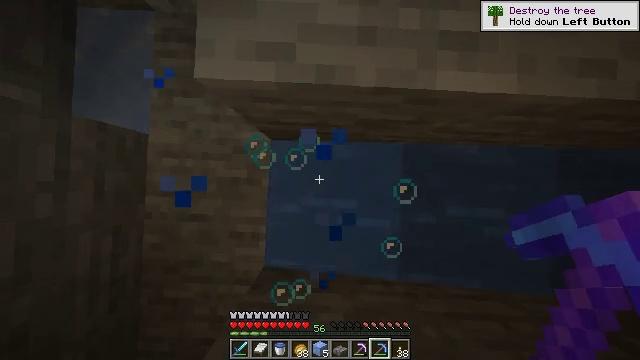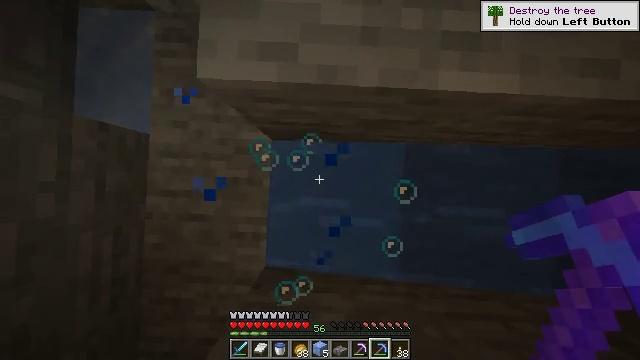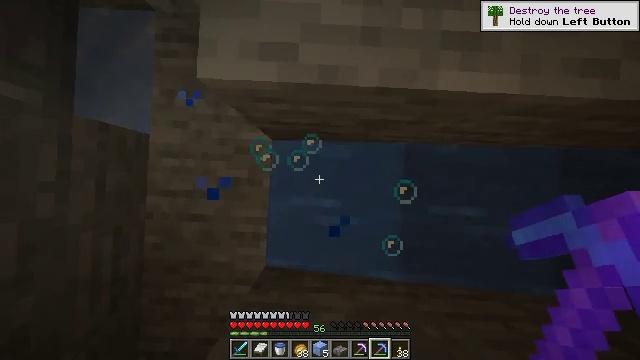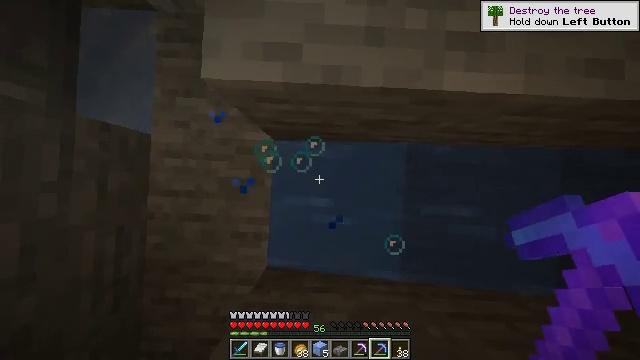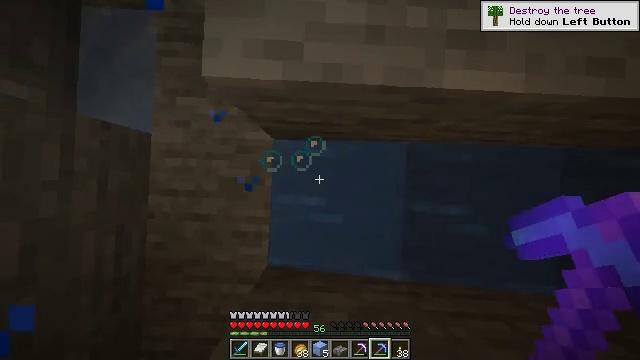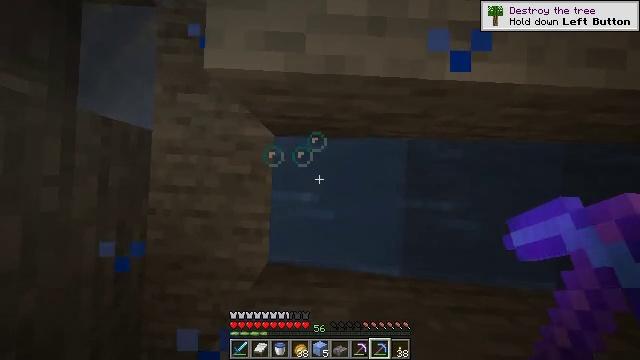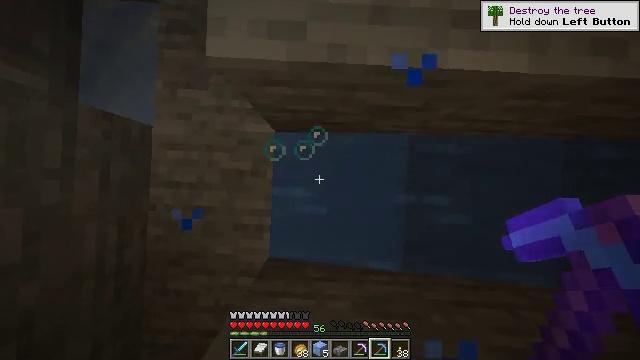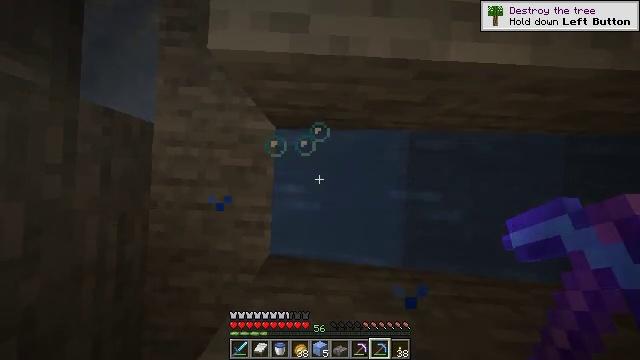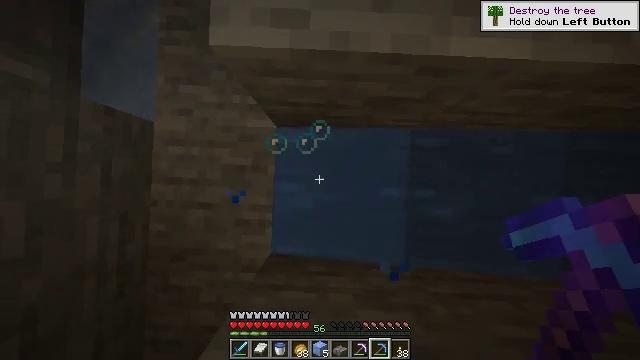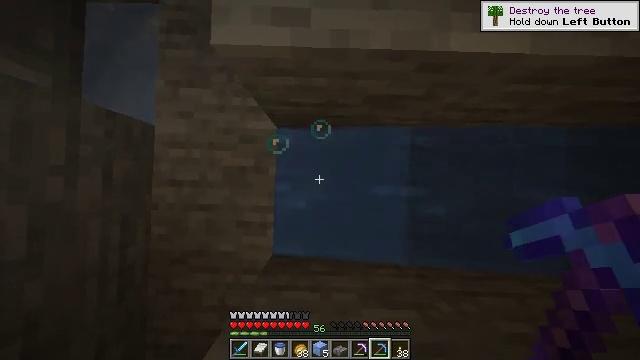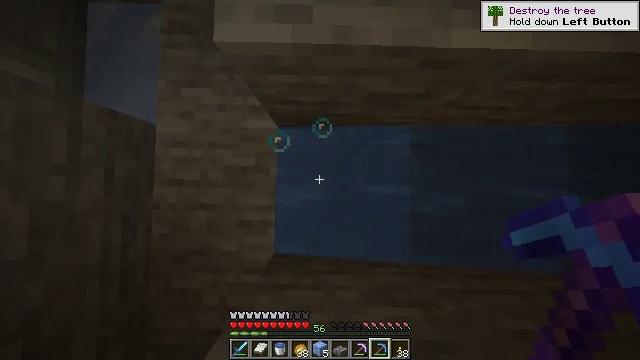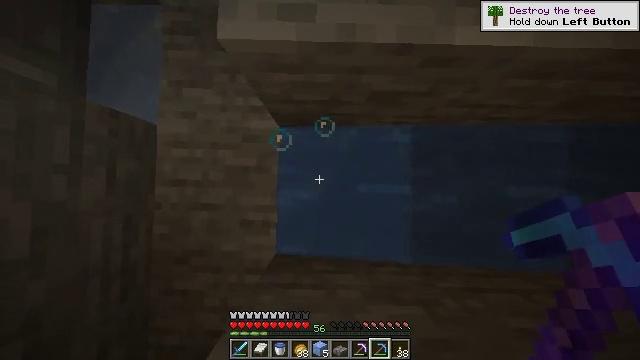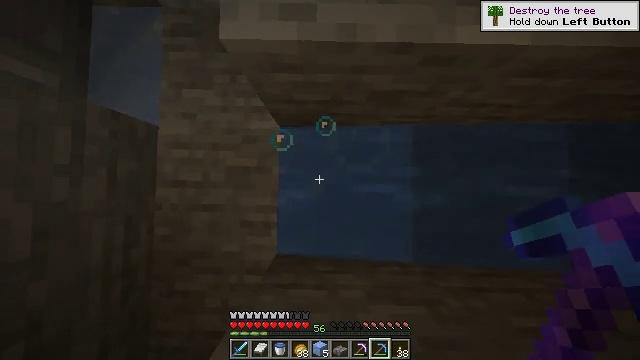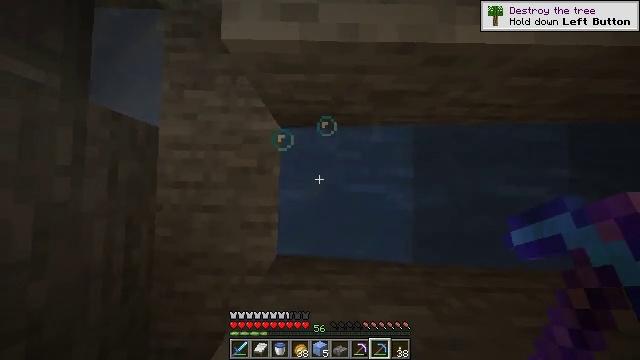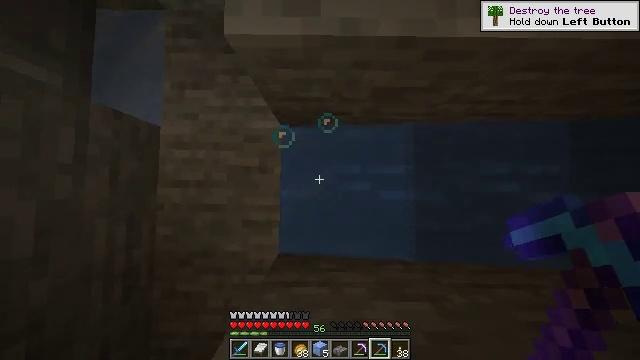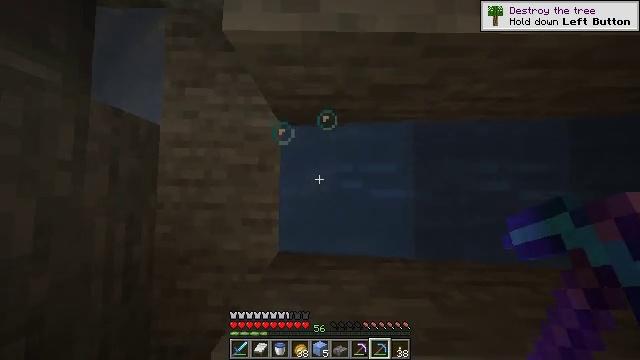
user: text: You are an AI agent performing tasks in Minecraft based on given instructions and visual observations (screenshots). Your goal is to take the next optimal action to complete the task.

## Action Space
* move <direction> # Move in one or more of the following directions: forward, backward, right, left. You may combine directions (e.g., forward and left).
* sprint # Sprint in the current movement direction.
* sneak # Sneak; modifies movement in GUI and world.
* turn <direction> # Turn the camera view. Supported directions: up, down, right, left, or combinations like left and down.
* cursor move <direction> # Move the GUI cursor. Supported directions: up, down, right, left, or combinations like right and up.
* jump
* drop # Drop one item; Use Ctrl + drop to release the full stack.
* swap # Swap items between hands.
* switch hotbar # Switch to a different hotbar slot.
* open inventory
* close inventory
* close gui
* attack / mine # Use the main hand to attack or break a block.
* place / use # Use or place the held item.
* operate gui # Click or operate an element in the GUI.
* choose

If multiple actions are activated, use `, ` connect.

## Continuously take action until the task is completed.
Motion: motion action
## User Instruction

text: Mine ice to use in an ice pathway.
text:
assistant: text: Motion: no_op
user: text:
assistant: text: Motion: no_op
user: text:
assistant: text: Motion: no_op
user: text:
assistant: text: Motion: move back
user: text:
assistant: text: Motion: move back
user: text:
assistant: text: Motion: no_op
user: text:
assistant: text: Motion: no_op
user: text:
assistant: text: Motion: no_op
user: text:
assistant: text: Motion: no_op
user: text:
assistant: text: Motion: no_op
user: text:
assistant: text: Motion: no_op
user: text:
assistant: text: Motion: no_op
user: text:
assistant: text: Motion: no_op
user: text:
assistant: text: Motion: move back
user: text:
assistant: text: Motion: move back and move right
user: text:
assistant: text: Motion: move back and move right
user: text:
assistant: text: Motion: move right
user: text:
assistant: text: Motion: no_op
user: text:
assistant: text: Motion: no_op
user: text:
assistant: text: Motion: no_op
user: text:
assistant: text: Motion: no_op
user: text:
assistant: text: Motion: no_op
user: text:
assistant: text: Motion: no_op
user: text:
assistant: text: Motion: no_op
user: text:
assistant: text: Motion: turn left and up
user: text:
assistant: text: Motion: turn left and up
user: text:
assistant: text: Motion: no_op
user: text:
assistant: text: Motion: attack / mine
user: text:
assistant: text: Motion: attack / mine
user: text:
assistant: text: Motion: attack / mine